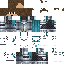
A male knight skin with dark skin, wearing brown long hair dressed in a blue armor chest and brown robe bottom, featuring a closed mouth.